Question:
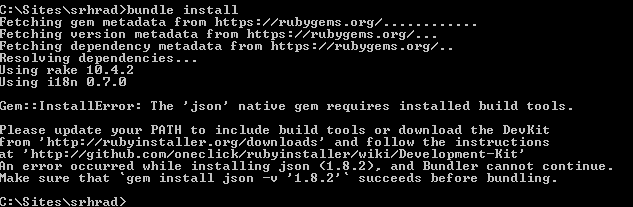
Answer: Try,
'''
gem install json --platform=ruby
'''
And follow <URL>